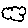
Label: cloud